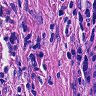
Metastatic tissue present: no